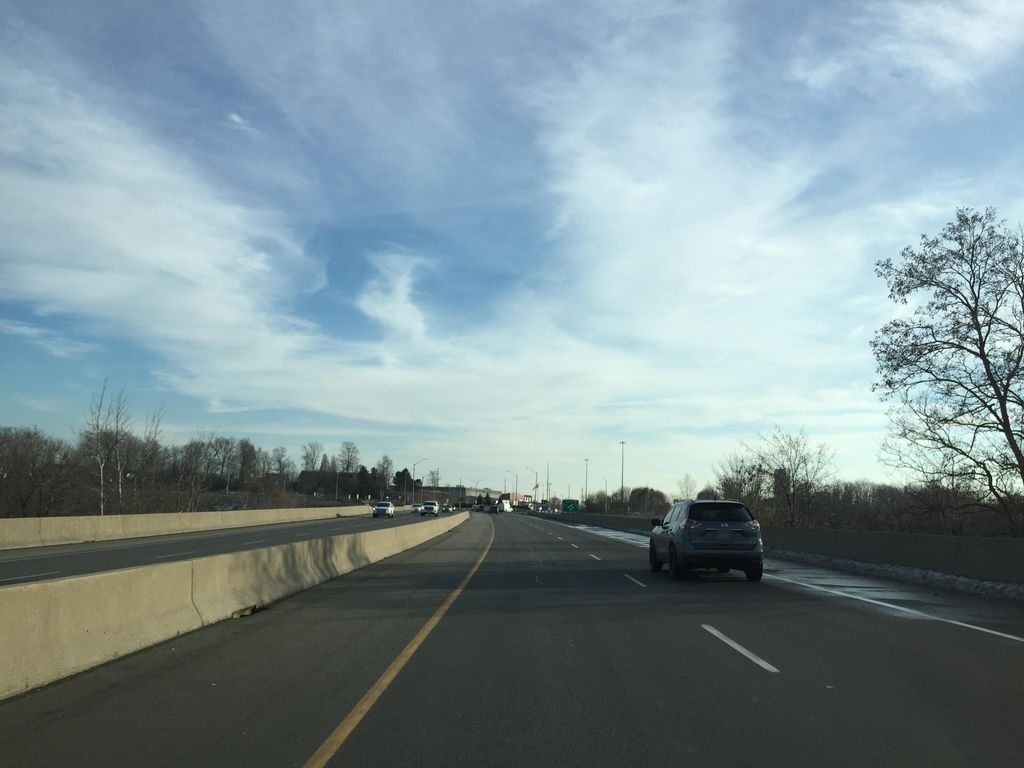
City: kitchener-waterloo